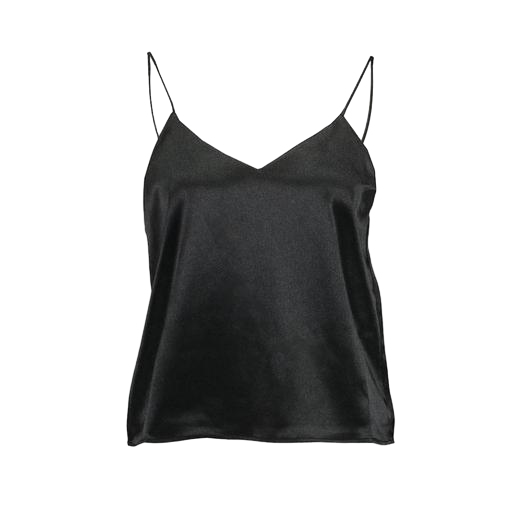
black v-neck cami, black samantha camisole, black cara cami blouse, white background